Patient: sex M, age 77
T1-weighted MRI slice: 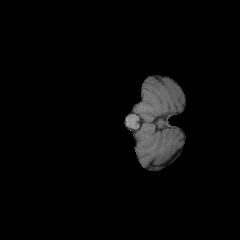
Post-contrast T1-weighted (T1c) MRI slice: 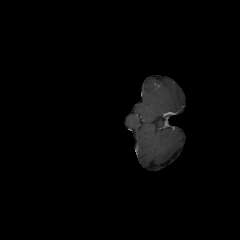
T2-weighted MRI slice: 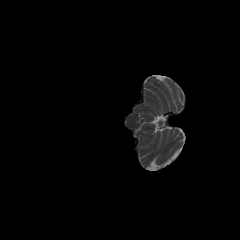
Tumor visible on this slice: no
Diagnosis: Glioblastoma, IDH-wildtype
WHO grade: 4